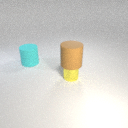
small yellow metal cylinder in front of large cyan rubber cylinder